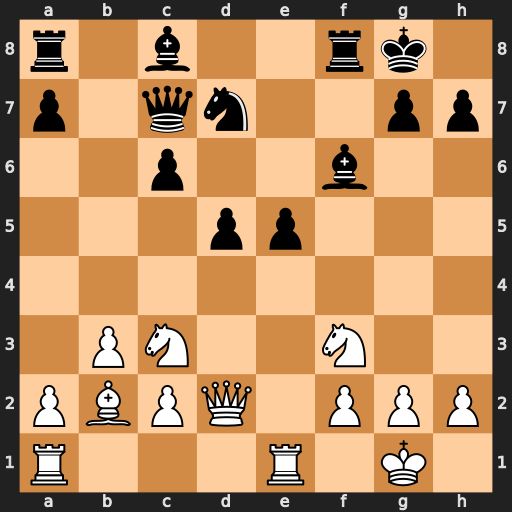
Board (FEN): r1b2rk1/p1qn2pp/2p2b2/3pp3/8/1PN2N2/PBPQ1PPP/R3R1K1
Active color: w
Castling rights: -
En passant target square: -
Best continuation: Nxd5 cxd5 Qxd5+ Kh8 Qxa8 Bb7 Qxa7